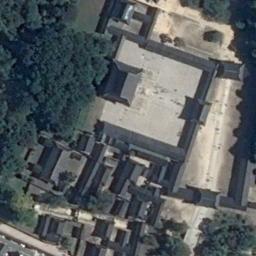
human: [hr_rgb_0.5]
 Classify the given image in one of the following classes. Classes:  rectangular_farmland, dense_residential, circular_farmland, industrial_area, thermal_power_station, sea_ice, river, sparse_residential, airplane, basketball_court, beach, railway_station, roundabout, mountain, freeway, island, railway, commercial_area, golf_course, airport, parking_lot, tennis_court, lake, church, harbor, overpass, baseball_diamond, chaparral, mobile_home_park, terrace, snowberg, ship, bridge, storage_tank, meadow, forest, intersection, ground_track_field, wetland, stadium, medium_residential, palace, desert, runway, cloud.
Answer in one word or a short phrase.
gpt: palace